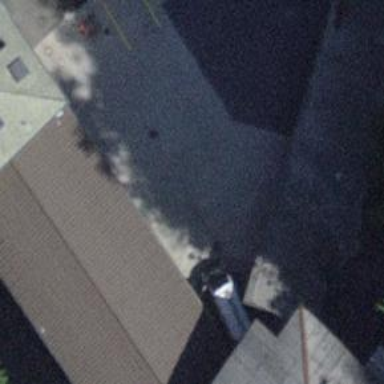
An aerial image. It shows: Gray building with hipped roof.